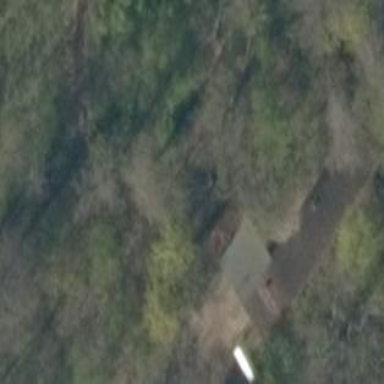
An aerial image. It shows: Engine shed building located next to railway.